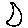
Label: moon